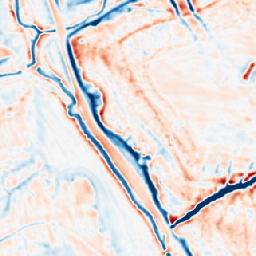
Category: multiscale
Decomposition family: dog_multiscale
Decomposition parameters: sigma_ratio: 1.6
n_scales: 3
base_sigma: 1
Upsampling method: area
Upsampling parameters: scale: 8
Upsampling scale: 8